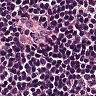
Metastatic tissue present: no